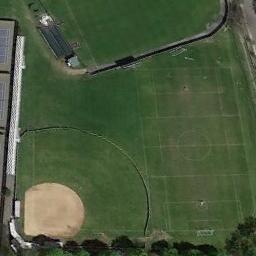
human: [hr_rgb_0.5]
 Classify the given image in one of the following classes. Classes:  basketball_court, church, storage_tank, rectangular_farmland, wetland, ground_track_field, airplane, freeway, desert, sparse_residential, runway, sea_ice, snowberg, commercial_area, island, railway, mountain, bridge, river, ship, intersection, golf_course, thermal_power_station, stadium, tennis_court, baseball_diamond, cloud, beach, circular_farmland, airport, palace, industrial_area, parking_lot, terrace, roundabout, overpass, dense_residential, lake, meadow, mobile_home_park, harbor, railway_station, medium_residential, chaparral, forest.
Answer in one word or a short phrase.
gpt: baseball_diamond